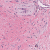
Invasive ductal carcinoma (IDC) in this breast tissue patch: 0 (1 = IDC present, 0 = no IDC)